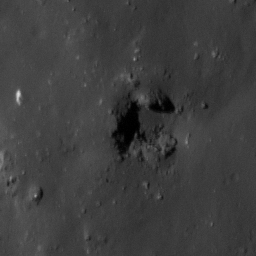
Pit: Tycho 13
Host crater: Tycho
Host type: impact_melt
Lunar coordinates: latitude -43.14, longitude 348.269